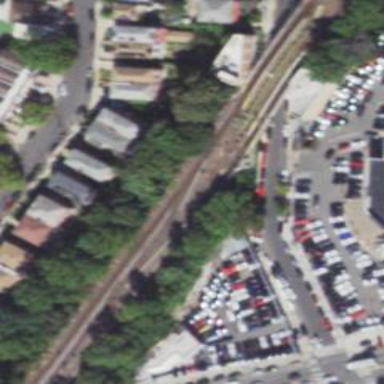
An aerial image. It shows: Siding service area on electrified rail track with embankment.